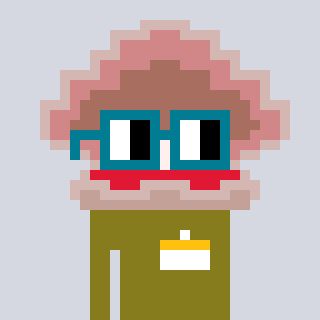
a pixel art character with square dark green glasses, a oyster-shaped head and a gunk-colored body on a cool background